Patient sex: M
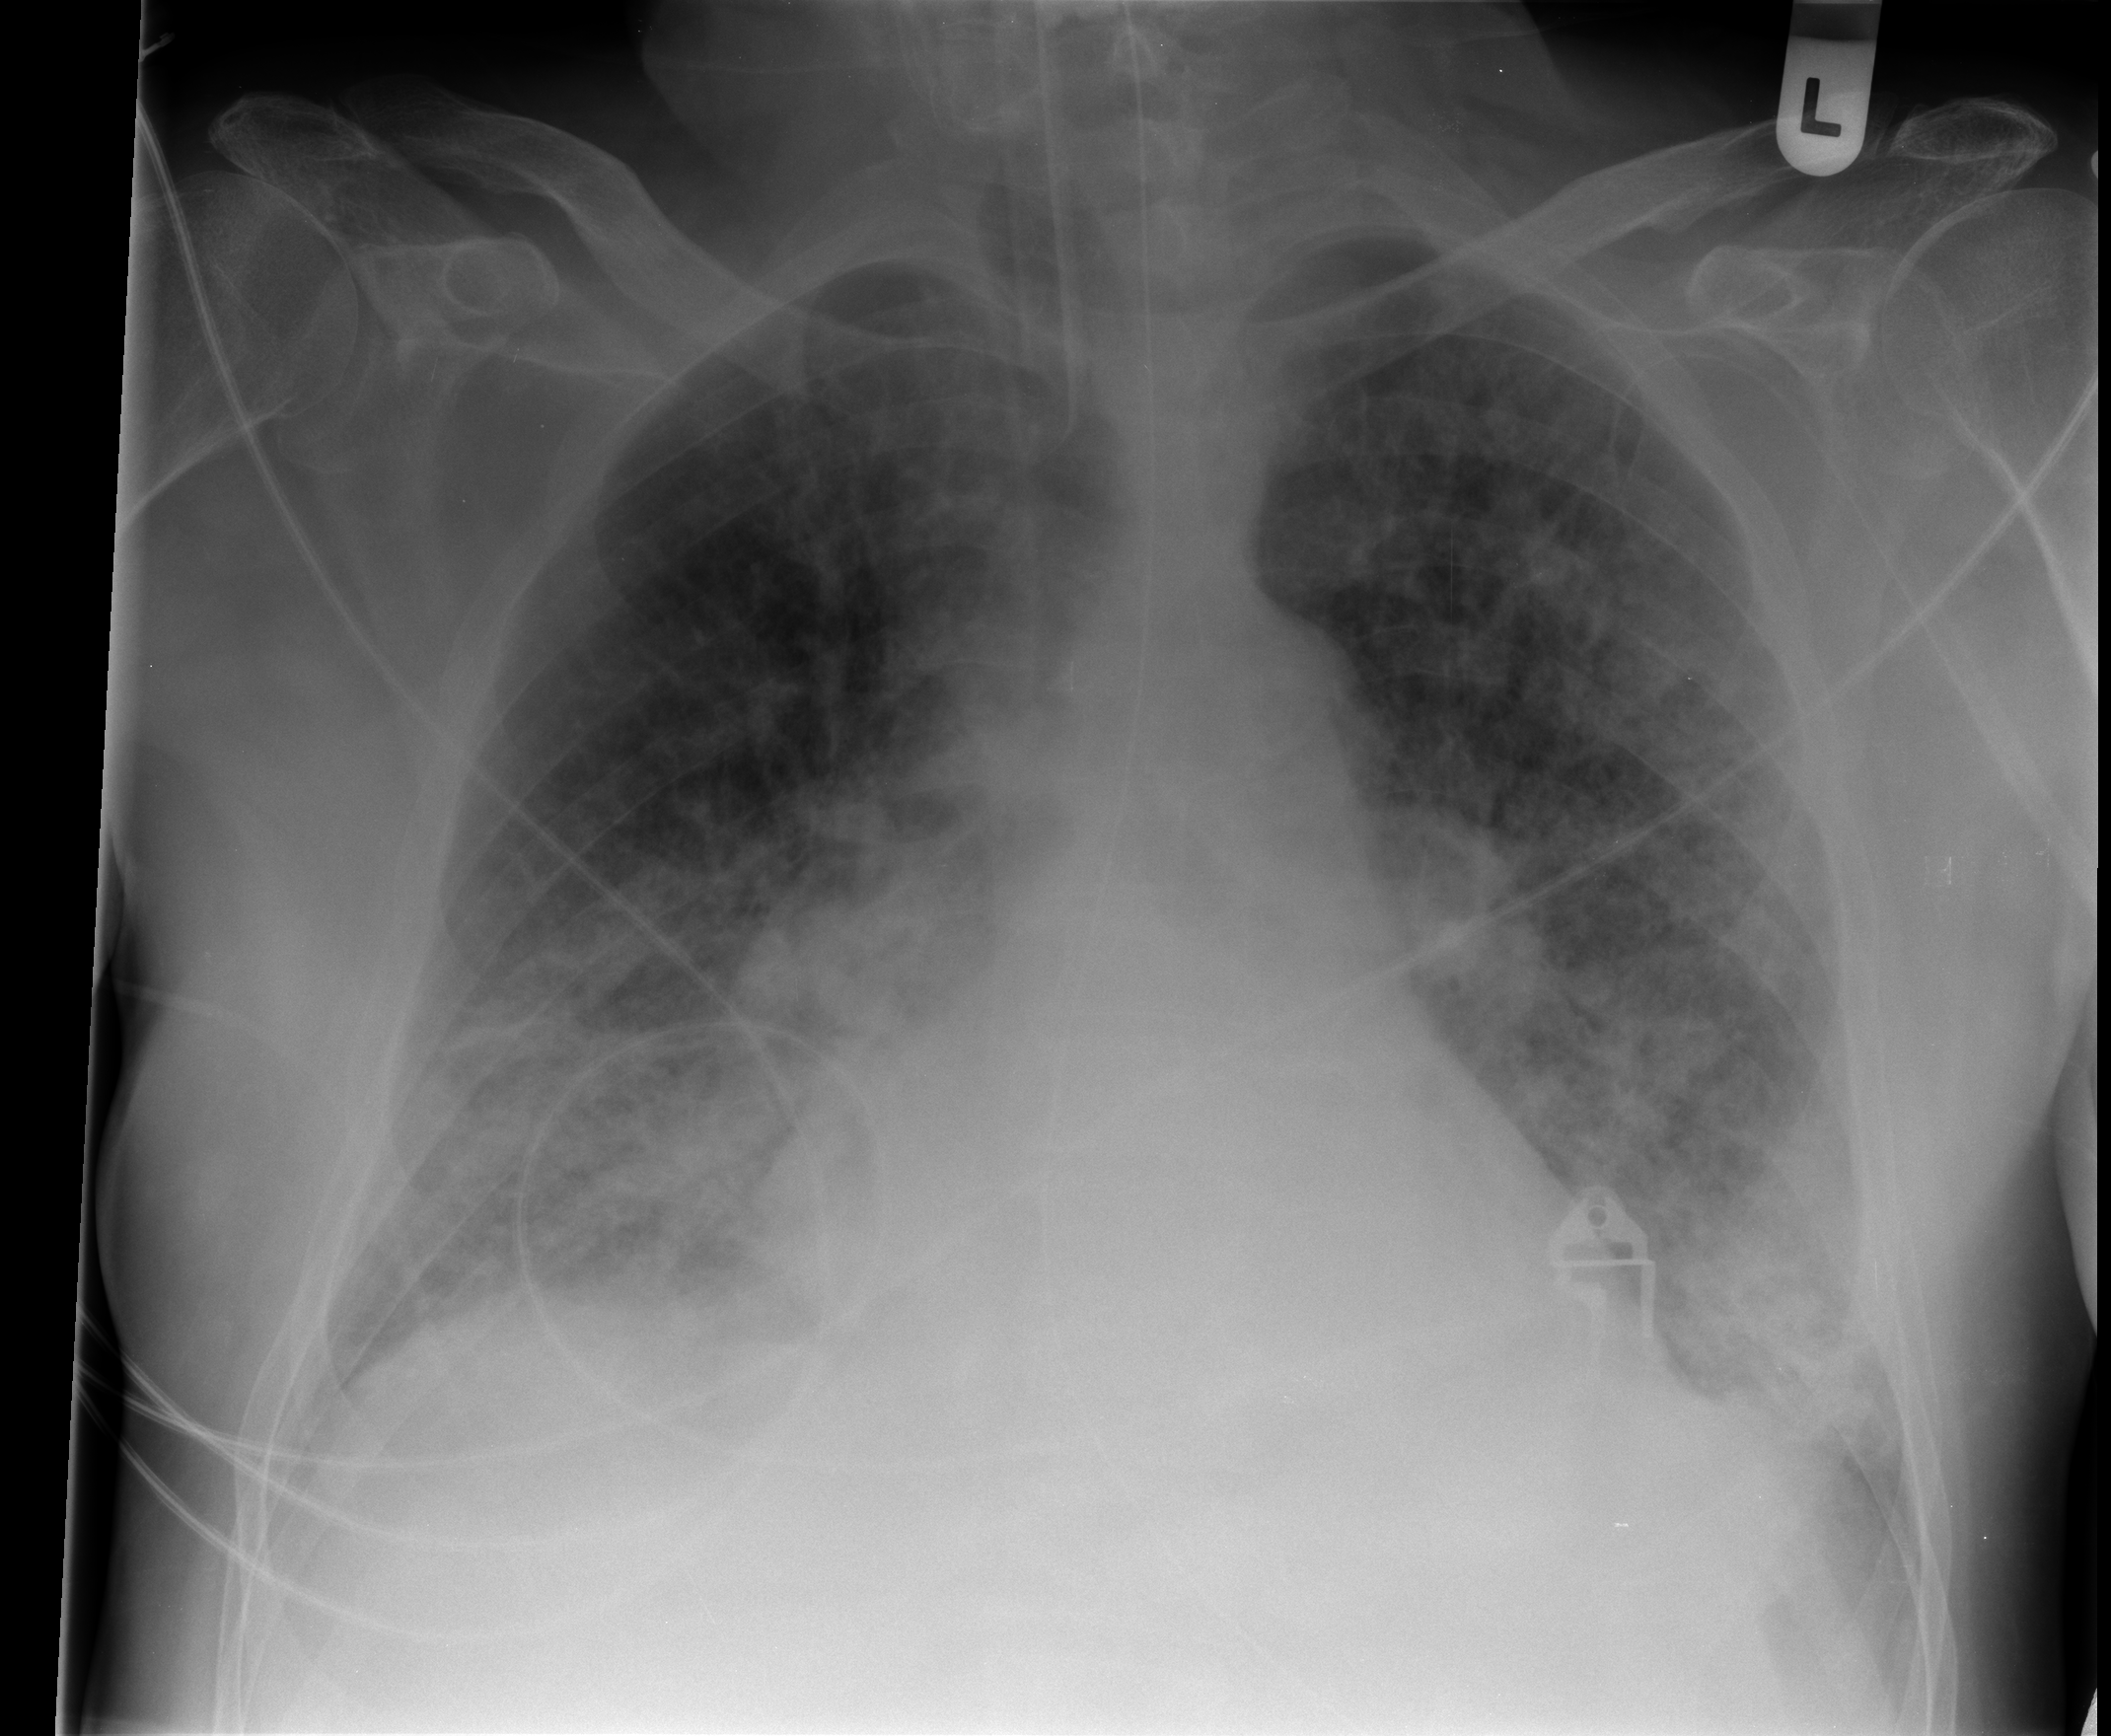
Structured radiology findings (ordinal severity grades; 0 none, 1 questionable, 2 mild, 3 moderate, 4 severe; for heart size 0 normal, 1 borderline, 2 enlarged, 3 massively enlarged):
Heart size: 0
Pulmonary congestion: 3
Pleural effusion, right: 2
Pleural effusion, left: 2
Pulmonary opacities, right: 3
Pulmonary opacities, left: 3
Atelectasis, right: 0
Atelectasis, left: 0